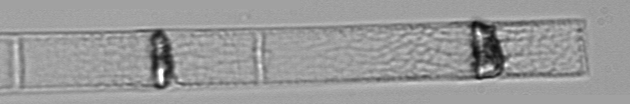
Label: Dactyliosolen_blavyanus